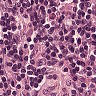
Metastatic tissue present: no